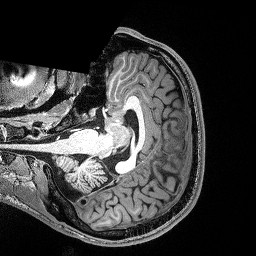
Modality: T1w
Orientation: axial